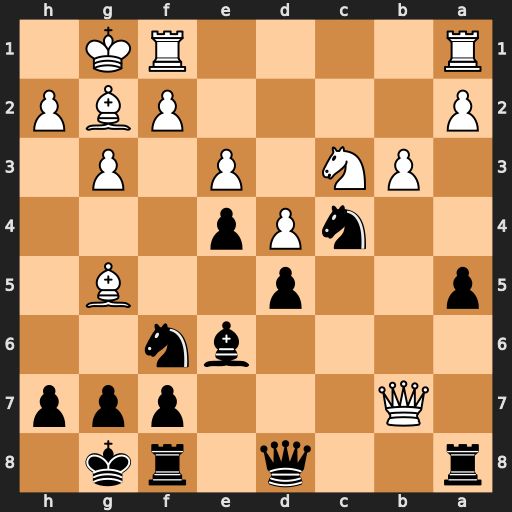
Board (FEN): r2q1rk1/1Q3ppp/4bn2/p2p2B1/2nPp3/1PN1P1P1/P4PBP/R4RK1
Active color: b
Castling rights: -
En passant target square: -
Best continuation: Nd6 Qc6 Rc8 Qa4 Rxc3